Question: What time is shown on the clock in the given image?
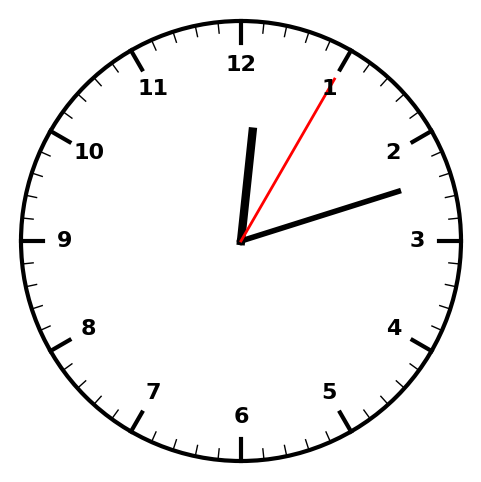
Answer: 12:12:05